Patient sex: M
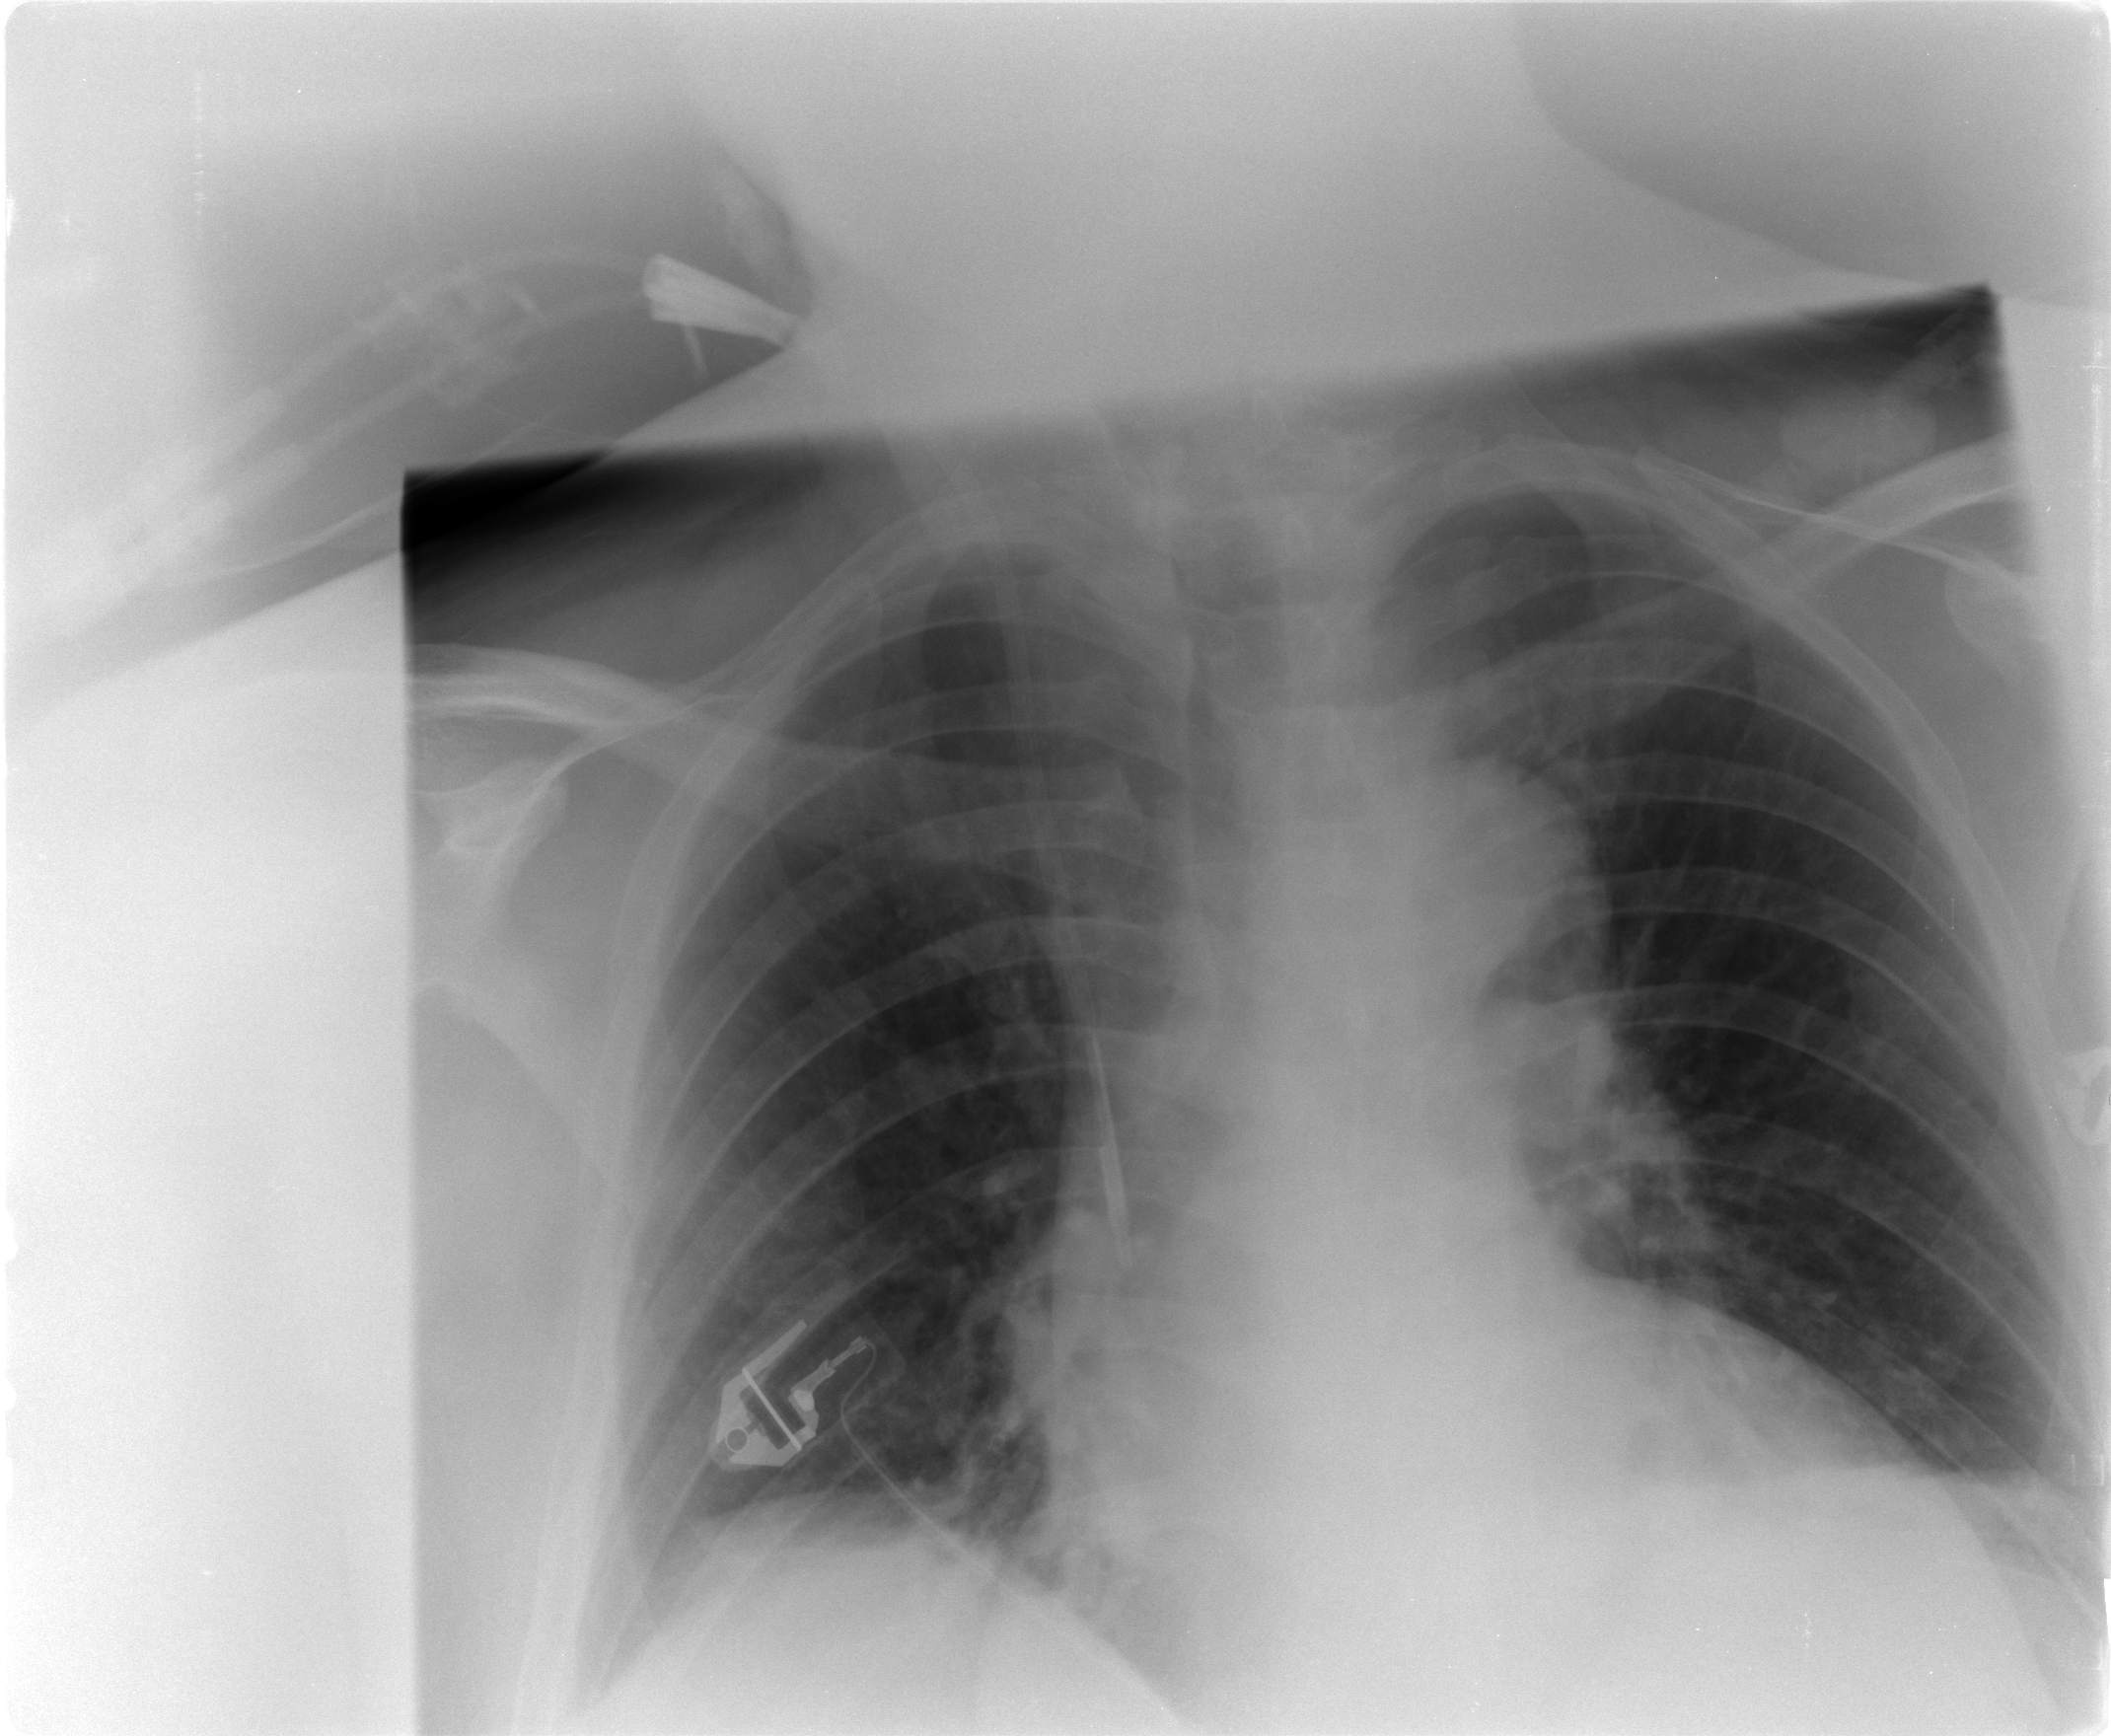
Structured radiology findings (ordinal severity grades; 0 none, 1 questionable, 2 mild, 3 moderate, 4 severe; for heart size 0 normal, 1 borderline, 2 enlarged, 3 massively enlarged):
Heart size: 1
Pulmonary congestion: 2
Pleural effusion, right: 1
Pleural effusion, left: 1
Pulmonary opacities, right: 1
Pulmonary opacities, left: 0
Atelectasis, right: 2
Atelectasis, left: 2